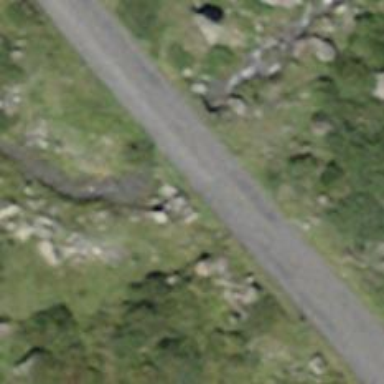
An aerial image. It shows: Culvert tunnel.